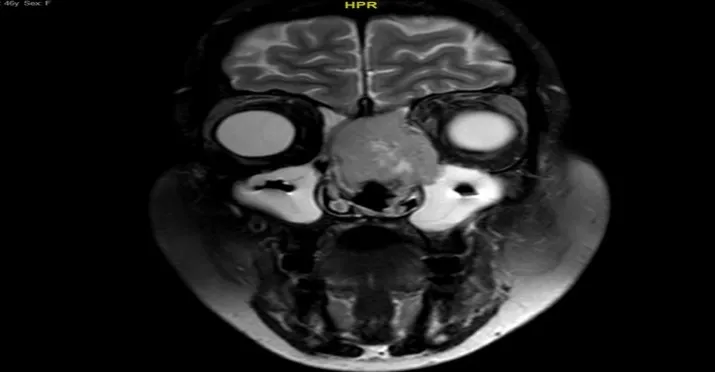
Preoperative MRI T2.
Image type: radiology (mri)